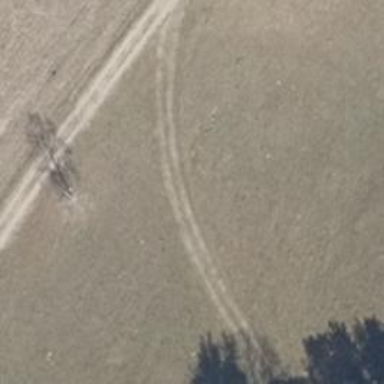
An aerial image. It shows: Grass track with grade4 surface.